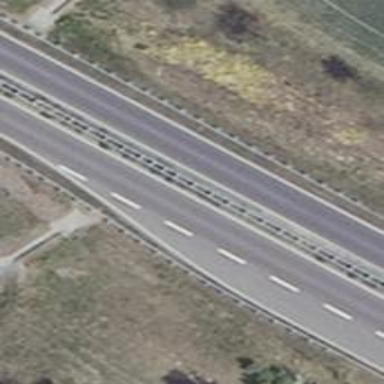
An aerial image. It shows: Trunk highway.